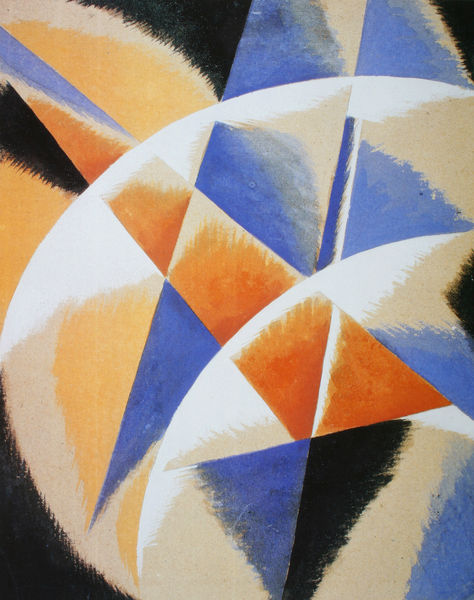
Titel: Komposition
Künstler: Ljubow Popowa
Institution: Art Co. Ltd. (Sammlung George Costakis)
Schlagwörter: blau, gemälde, schatten, weiß, dreieck, gelb, kubismus, bewegung, hell, orange, schwarz, zeichnung, rot, beige, karo, malerei, muster, bild, kalt, sonne, auge, fransen, kontrast, kreis, oval, rund, ecke, abstrakt, farben, flächen, modern, farbe, formen, linien, gerade, striche, futurismus, eckig, rechteck, strahlen, linie, grafisch, dynamik, kreise, kugel, küken, kunst, malen, pinsel, halbkreis, ecken, geometrisch, schattiert, verschwommen, eck, farbfelder, dreiecke, geometrie, op art, viereck, bau, längs, eier, ziel, winkel, gouache, fauvismus, facetten, räumlich, dreieick, delauney, kreisform, zacke, eiförmig, geometrik, rhombus, kupka, severini, bstrakt, malevich, rayonismus, ei, vasserely, gafisch, klar